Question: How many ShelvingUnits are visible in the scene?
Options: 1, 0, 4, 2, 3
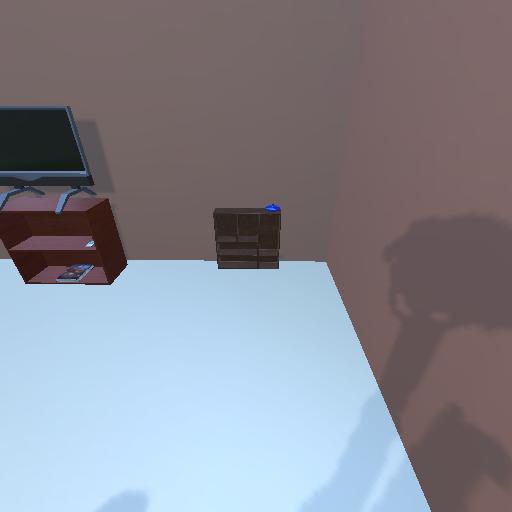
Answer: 1